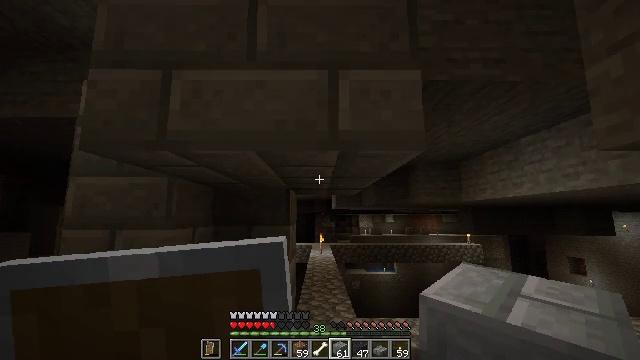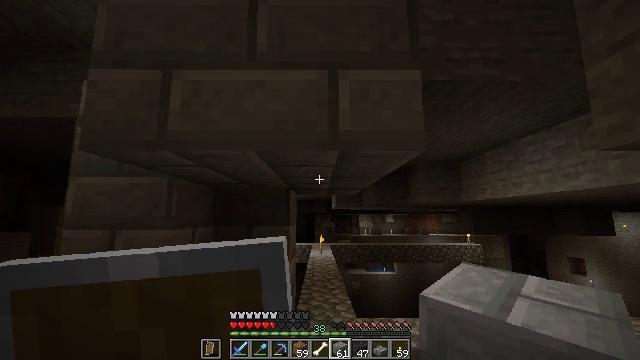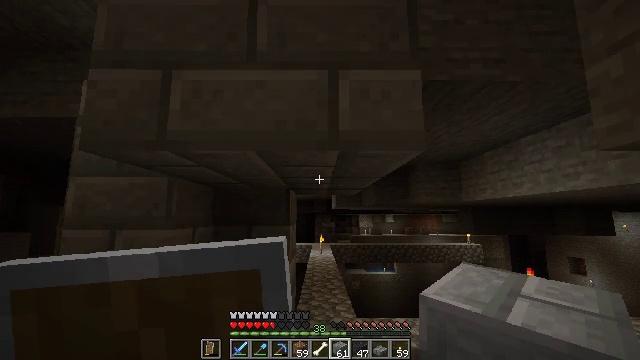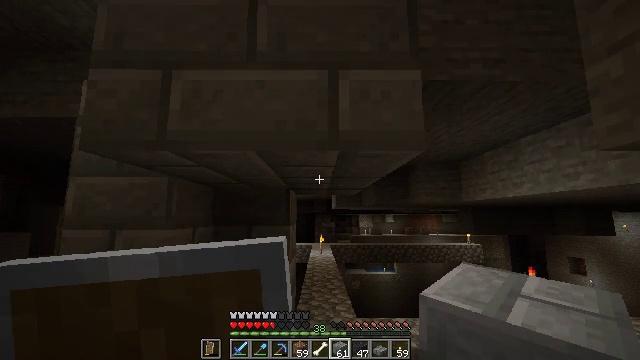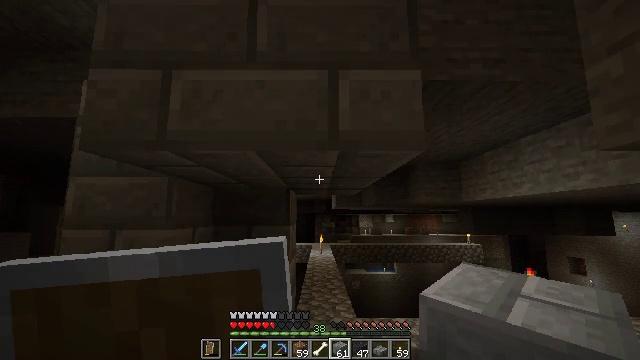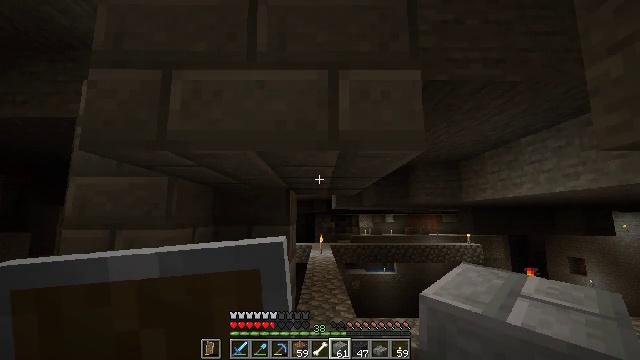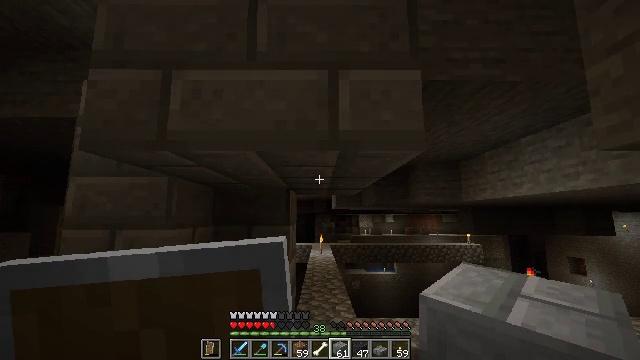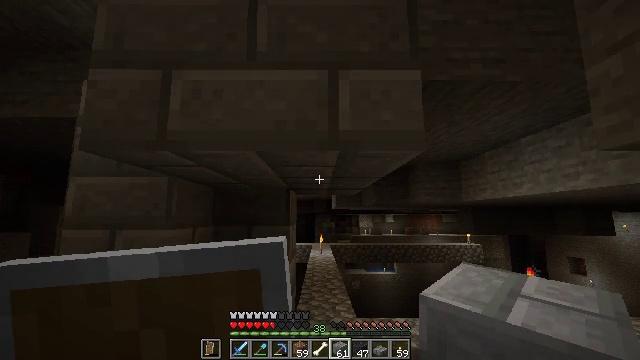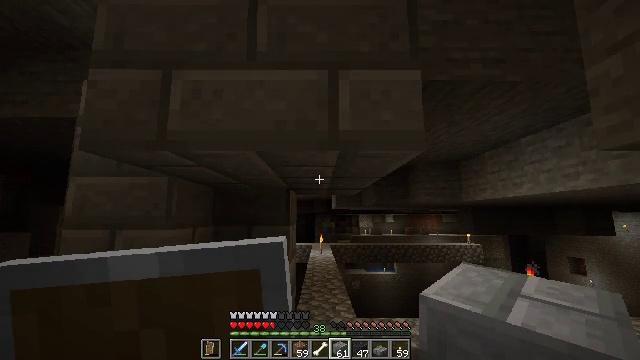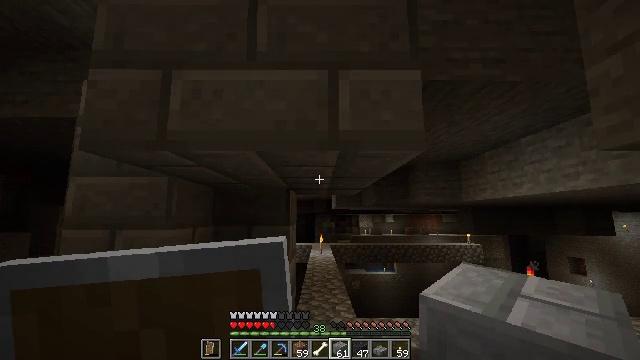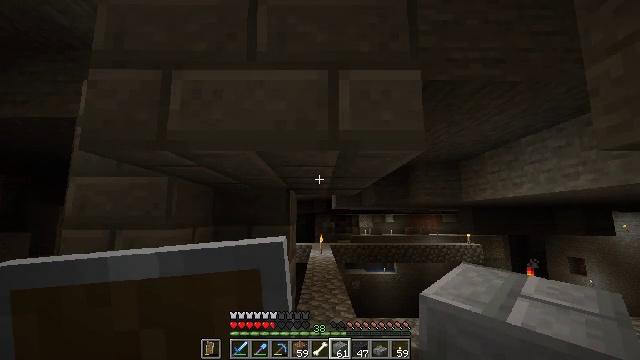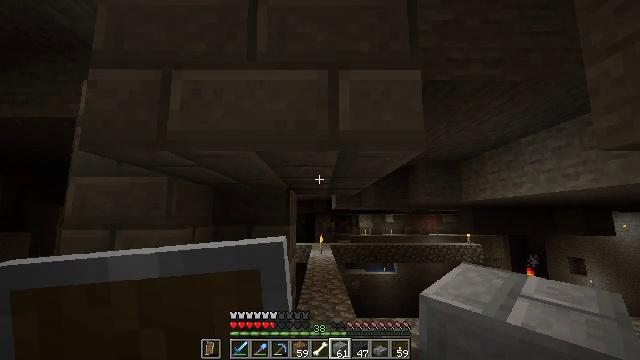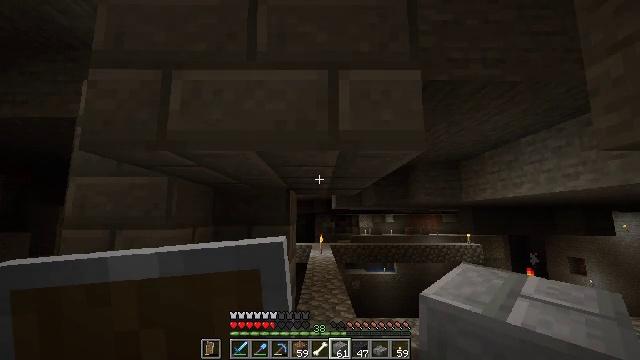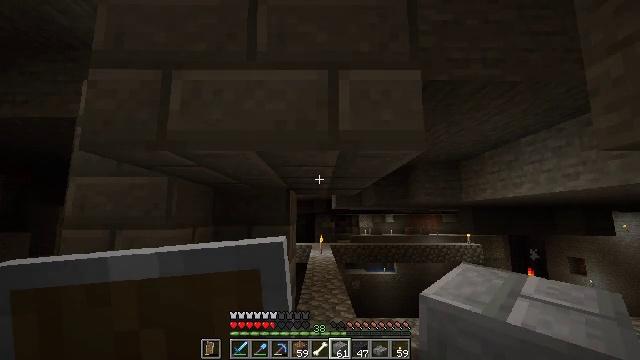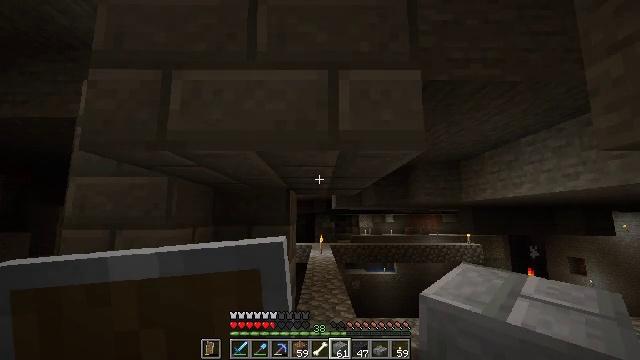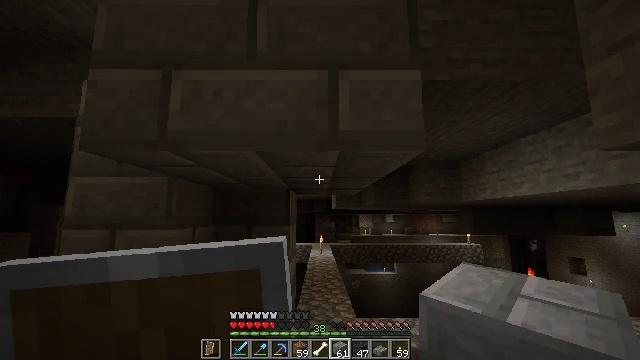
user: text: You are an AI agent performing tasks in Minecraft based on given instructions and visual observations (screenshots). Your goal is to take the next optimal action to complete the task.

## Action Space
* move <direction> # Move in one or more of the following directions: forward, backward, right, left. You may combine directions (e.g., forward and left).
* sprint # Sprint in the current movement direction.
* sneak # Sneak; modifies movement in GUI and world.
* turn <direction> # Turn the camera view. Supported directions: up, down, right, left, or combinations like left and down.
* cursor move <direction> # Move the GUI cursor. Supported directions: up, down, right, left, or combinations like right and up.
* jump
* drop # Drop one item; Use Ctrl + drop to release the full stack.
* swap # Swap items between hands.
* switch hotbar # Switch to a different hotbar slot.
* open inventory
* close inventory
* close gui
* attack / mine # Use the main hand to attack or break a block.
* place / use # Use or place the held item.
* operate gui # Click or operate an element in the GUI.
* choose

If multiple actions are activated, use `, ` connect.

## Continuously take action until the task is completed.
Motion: motion action
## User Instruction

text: Retrieve the stone bricks from an old building.
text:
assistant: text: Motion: no_op
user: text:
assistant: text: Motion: no_op
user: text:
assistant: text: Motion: no_op
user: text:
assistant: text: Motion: no_op
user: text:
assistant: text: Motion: no_op
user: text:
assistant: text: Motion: no_op
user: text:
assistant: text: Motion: no_op
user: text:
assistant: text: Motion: no_op
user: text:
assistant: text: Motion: no_op
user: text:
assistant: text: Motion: no_op
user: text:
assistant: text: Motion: no_op
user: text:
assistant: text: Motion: no_op
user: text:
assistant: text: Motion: no_op
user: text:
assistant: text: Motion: no_op
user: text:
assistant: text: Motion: no_op
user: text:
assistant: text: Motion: no_op
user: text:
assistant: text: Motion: no_op
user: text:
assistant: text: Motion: no_op
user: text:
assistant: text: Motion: no_op
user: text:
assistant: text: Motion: no_op
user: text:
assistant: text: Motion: no_op
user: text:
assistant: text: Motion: no_op
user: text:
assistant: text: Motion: no_op
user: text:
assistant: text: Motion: no_op
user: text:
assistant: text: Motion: no_op
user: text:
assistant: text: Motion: no_op
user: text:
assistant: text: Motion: move forward
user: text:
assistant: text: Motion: move forward
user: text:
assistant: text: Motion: move forward
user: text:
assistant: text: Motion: move forward, turn left and up